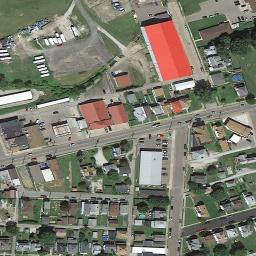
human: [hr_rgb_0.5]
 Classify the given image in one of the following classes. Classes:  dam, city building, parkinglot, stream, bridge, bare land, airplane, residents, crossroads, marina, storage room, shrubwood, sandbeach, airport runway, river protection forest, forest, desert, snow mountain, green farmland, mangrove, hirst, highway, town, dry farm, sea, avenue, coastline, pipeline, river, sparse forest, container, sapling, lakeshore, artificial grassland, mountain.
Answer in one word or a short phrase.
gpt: town